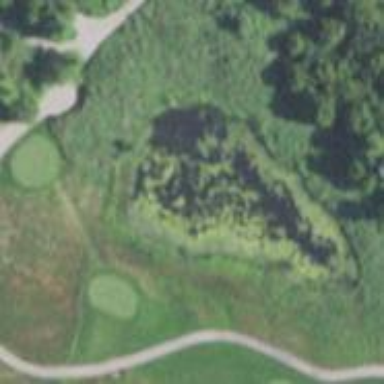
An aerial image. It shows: Water hazard on golf course.